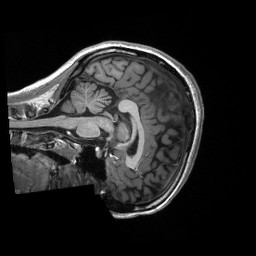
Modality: T1w
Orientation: sagittal
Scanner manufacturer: siemens
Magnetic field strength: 3 T
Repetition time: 2.3 s
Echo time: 0.00298 s